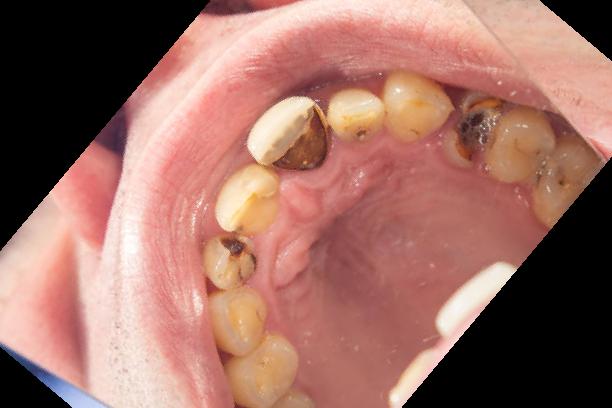
Condition: Gingivitis